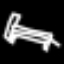
Label: bed